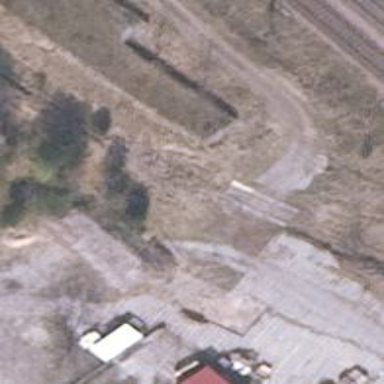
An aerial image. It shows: Abandoned railway yard with historical significance.